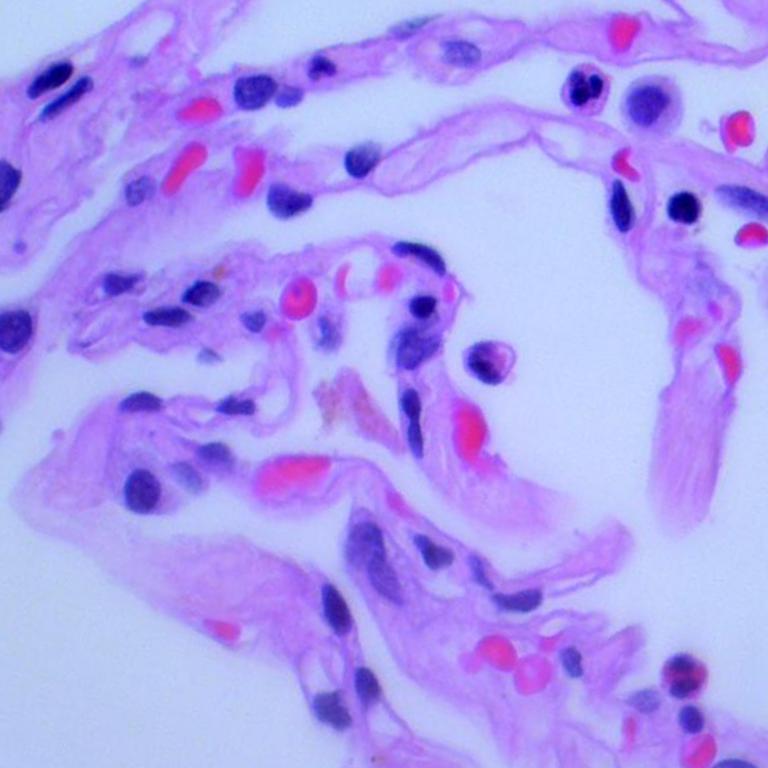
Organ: lung
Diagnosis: benign